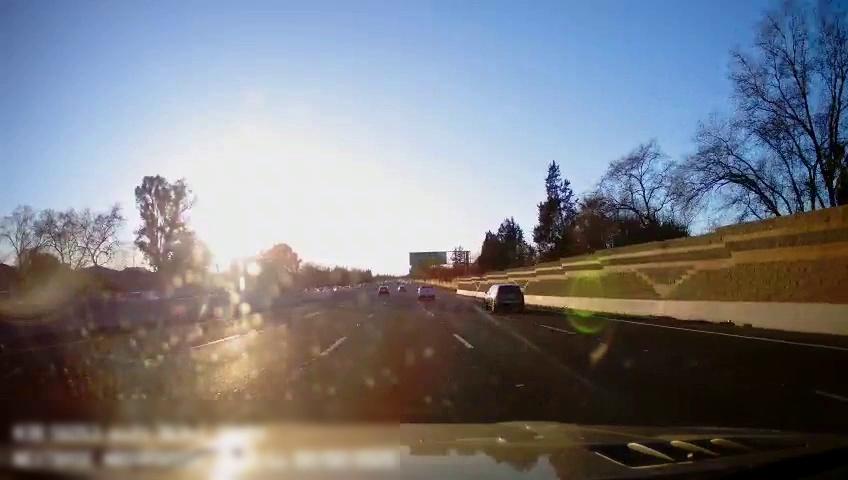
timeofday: Day
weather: Sunny
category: Drivable Space
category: Vehicles | Car
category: Vehicles | Truck
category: Vehicles | SUV
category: Vehicles | SUV
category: Lanes | Alternate Lane
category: Lanes | Alternate Lane
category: Lanes | Current Lane
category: Lanes | Current Lane
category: Lanes | Alternate Lane
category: Lanes | Alternate Lane
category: Traffic | Signs